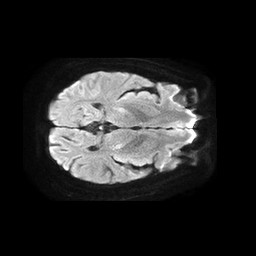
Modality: TRACE
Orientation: axial
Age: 56
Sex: female
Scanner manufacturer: philips
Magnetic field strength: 1.5 T
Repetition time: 4.6 s
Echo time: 0.08941 s